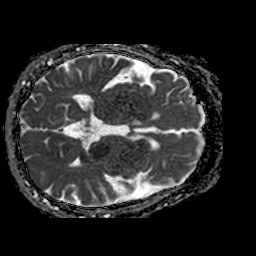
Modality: ADC
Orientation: axial
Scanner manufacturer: philips
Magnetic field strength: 1.5 T
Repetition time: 3.664 s
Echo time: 0.09092 s